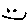
Label: smiley face